Question: I'm planning to draw these shapes in WPF. It's for an educational software.
What idea's do you have in how to implement these cubes and views?
I was planning at the beginning starting using canvas and draw, but I guess it will be become eternal. So I supposed if exists some library to help me drawing them?

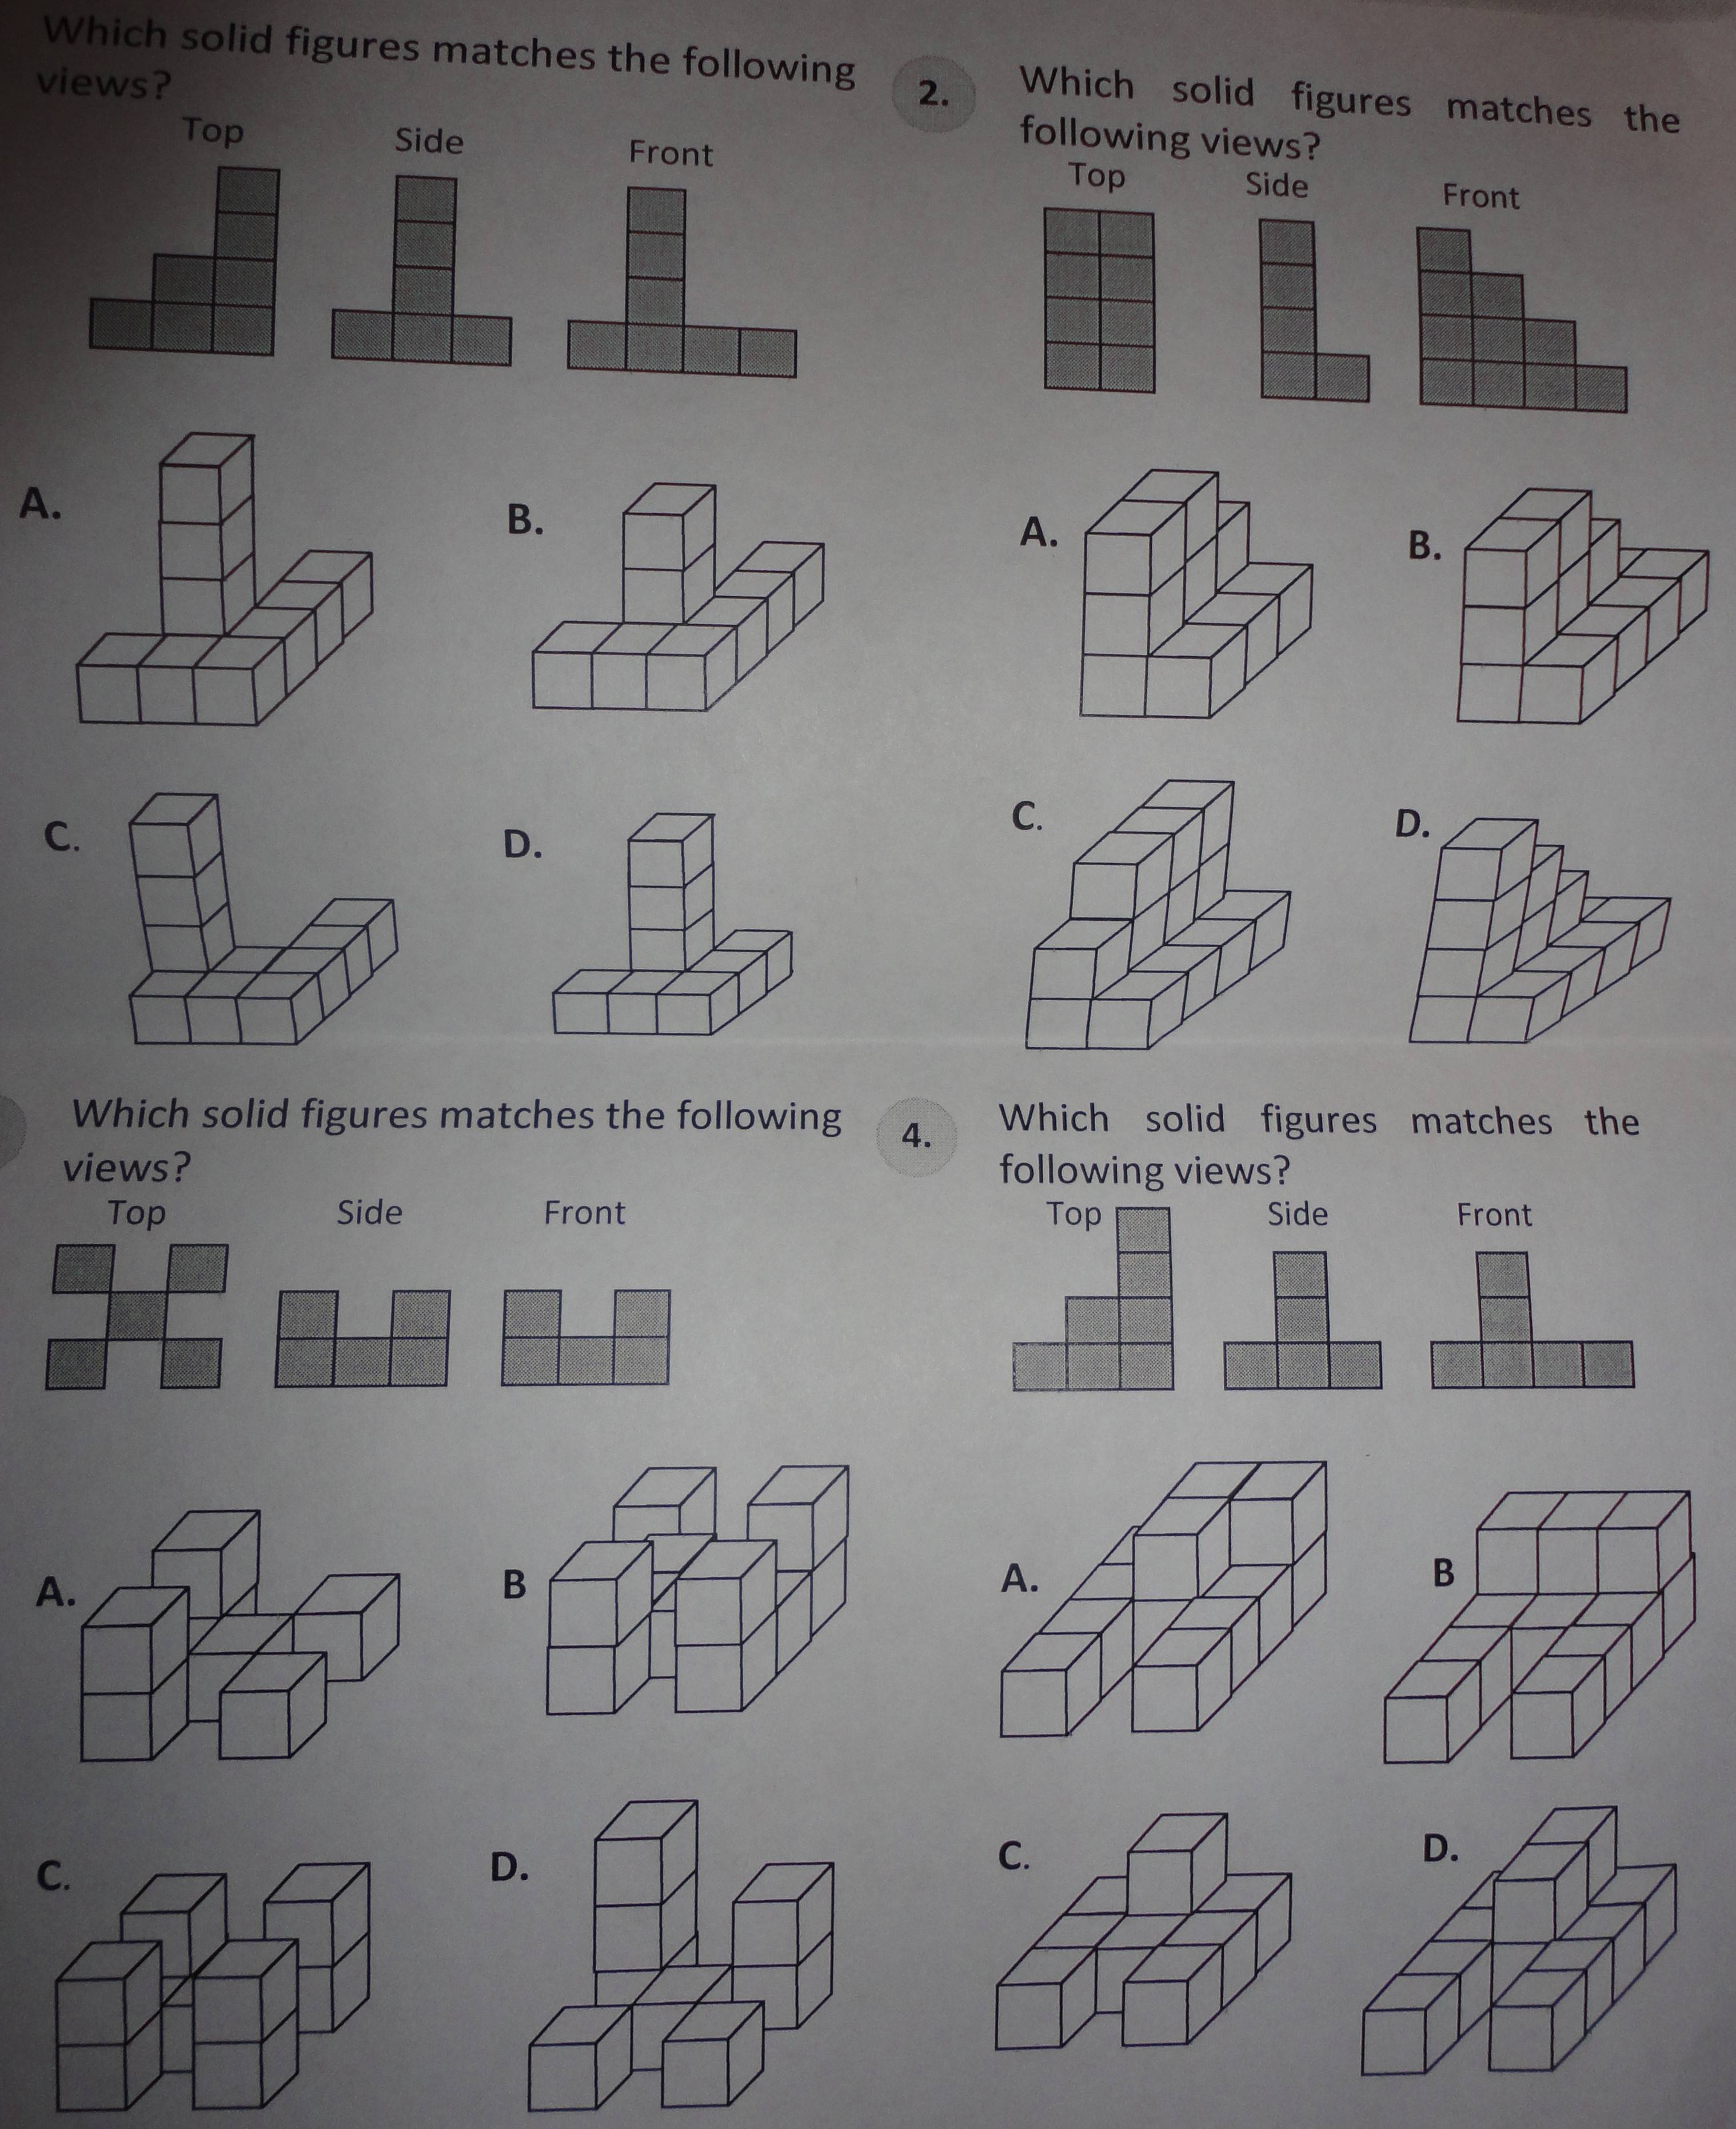
Answer: The ability to draw 3D shapes (such as cubes) and render them from different angles is built right into WPF. From the look of your cubes, you're going to want an <URL>, rather than a perspective camera, because the lines composing your cubes are parallel.
You might also find the <URL>.
Finally, you might <URL> helpful in getting started with WPF 3D.
Once you have some idea of how to use 3D, it will just be a matter of putting cubes in your scene at the proper locations and positioning the cameras properly for viewing the cubes. You will probably want to keep reusing the same four camera positions: one for the "3D view", and one each for the top, side, and front views.
This should be a lot less work than trying to draw the cubes using 2D.